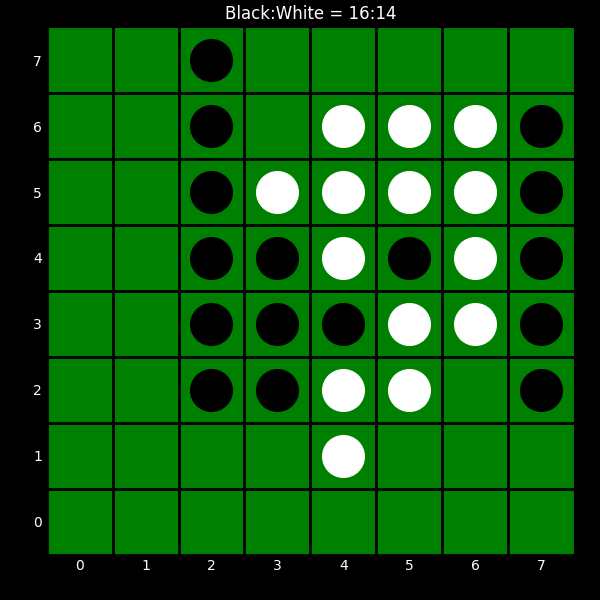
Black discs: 16
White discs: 14